Aerial crown-view tile of a tropical tree (Barro Colorado Island, Panama), acquired 20250616:
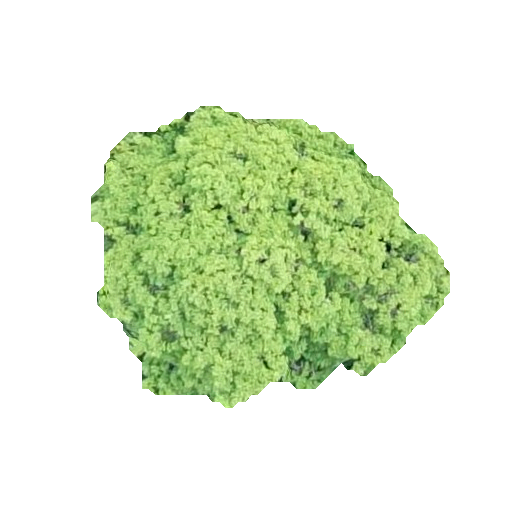
Species: Astronium graveolens
GBIF accepted scientific name: Astronium graveolens
Crown area: 111.202 m²